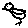
Label: bird